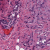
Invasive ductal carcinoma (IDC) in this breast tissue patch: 1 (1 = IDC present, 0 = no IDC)